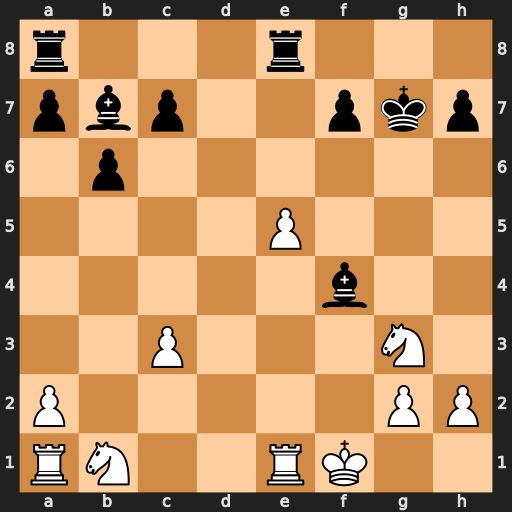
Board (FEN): r3r3/pbp2pkp/1p6/4P3/5b2/2P3N1/P5PP/RN2RK2
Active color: w
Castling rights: -
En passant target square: -
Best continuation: Nh5+ Kg6 Nxf4+